五年级 · 组合几何学
按照图中的变化规律画出第四幅图中的阴影部分。(4 分)

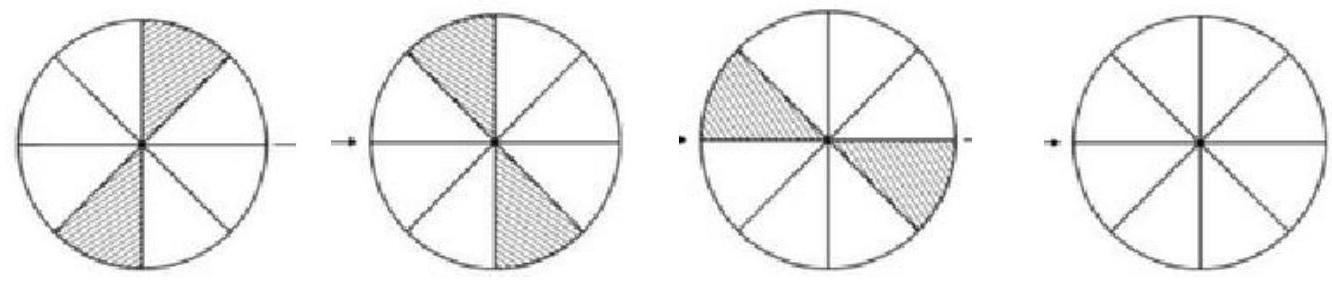
答案: 略
解析: 答案:略